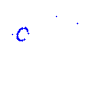
Particle: proton